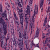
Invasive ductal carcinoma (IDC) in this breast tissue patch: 1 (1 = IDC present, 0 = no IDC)